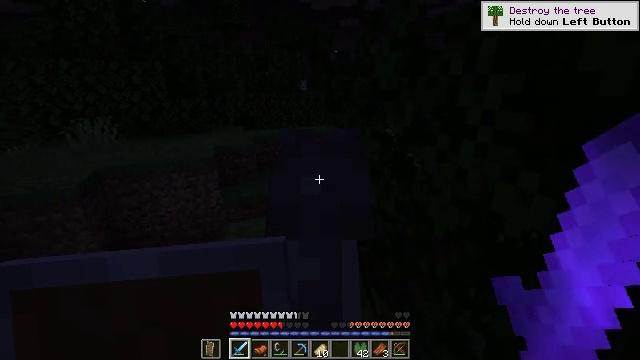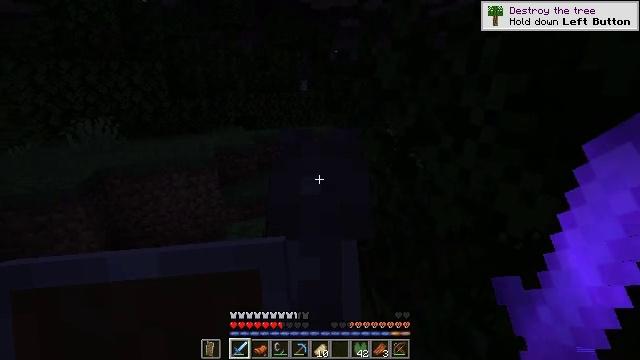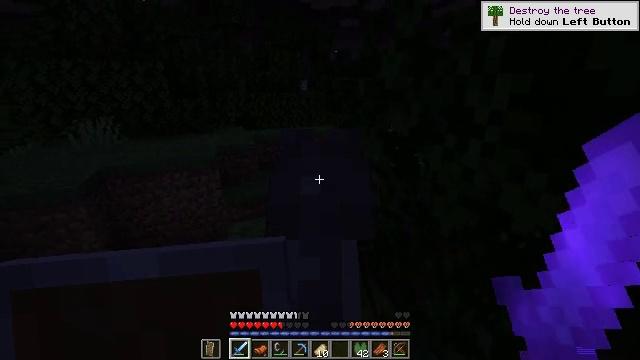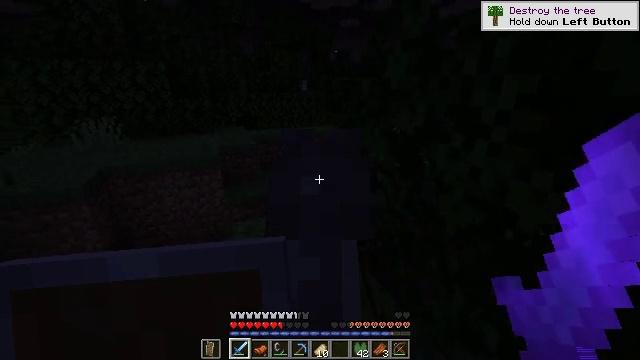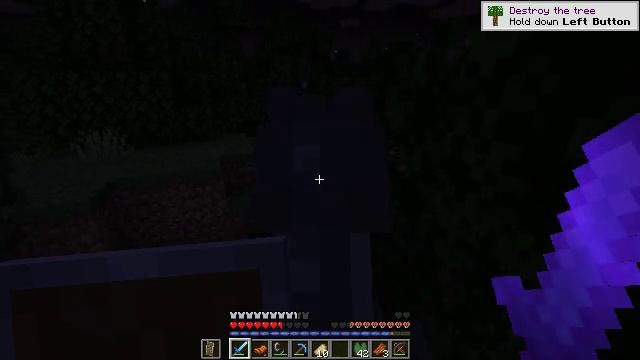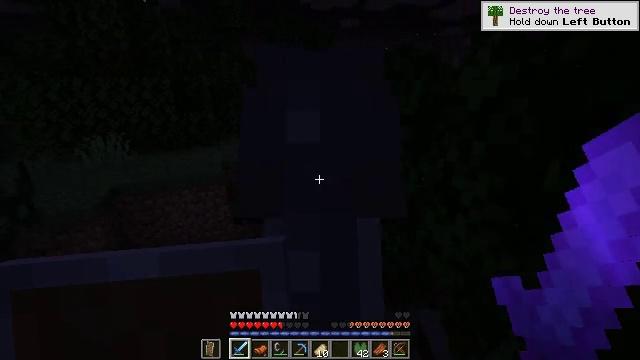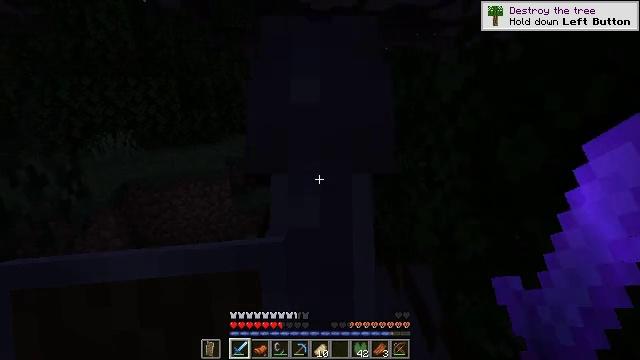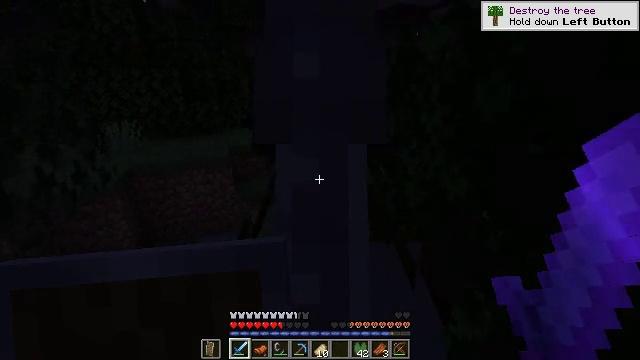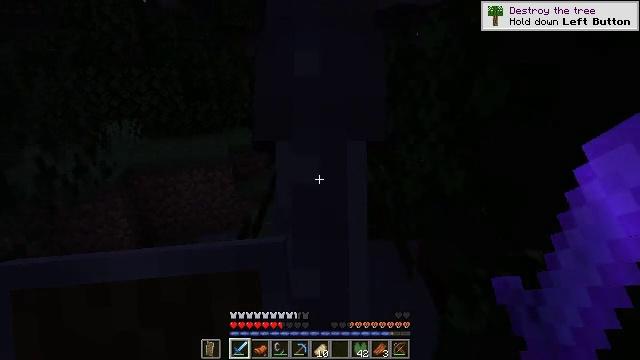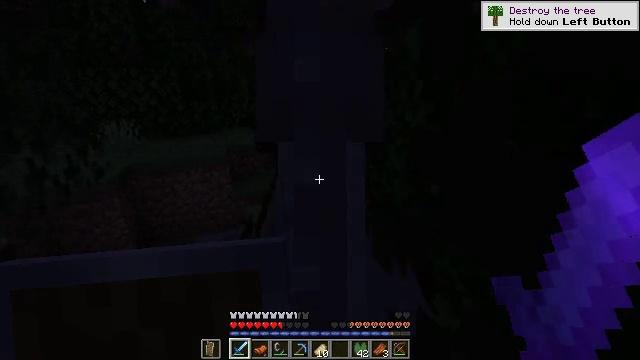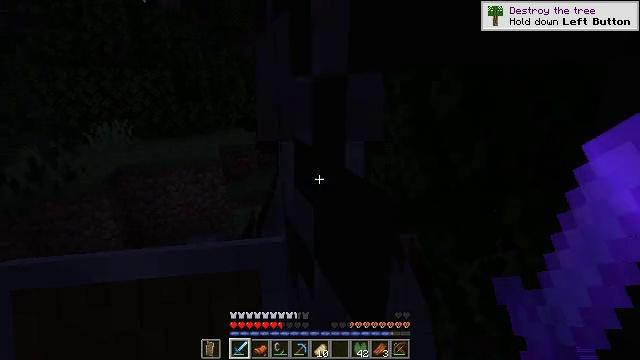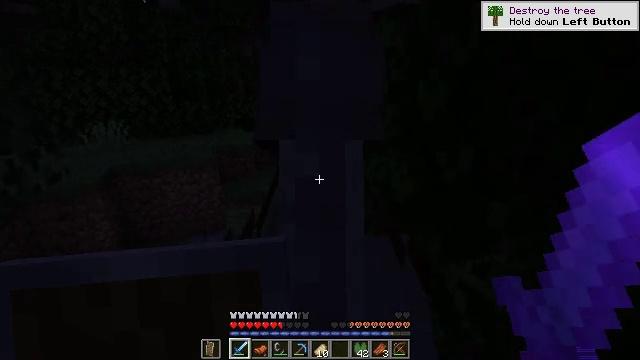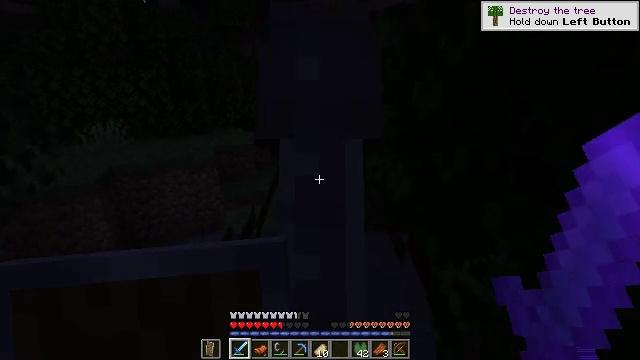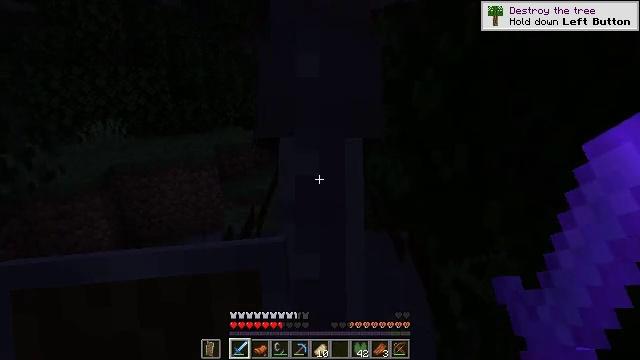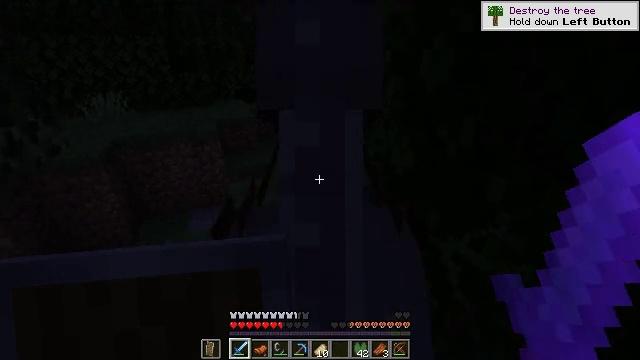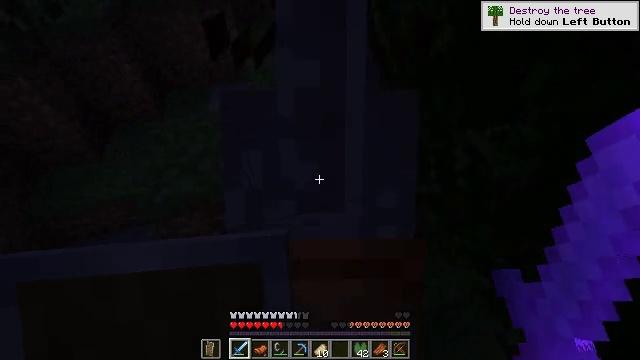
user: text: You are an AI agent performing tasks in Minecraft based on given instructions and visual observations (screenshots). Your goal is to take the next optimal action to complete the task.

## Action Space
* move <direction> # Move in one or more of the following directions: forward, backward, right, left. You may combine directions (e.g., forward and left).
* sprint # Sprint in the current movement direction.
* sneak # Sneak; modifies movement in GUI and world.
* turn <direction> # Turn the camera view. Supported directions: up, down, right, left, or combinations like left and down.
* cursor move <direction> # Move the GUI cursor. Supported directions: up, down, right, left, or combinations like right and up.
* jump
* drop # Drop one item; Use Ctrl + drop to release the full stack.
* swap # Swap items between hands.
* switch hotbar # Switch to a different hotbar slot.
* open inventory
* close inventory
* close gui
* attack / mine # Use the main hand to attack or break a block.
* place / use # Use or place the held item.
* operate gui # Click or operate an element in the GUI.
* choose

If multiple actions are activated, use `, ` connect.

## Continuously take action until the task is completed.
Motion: motion action
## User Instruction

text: Break the grass block.
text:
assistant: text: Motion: move forward and move left, jump
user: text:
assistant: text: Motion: move forward and move left, jump
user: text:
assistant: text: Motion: no_op
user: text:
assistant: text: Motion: no_op
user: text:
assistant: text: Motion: move forward
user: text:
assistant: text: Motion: move forward
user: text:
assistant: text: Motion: move forward
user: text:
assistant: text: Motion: move forward
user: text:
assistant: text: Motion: move forward
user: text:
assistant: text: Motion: move forward and move left
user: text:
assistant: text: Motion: move forward and move left
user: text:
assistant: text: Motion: move forward and move left
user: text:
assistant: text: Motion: move forward and move left
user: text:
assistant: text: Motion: move forward and move left, turn left and down
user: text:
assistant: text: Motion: move forward, turn left and down
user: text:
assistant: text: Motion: move forward, turn left and down
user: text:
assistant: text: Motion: move left, turn down
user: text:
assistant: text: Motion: move left, turn down
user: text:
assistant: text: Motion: move left, turn down
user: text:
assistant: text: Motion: move left
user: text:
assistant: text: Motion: move left, turn right and up
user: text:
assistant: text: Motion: turn right and up, attack / mine
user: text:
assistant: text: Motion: turn right and up, attack / mine
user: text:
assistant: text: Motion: turn right and up, attack / mine
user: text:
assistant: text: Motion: turn right and up, attack / mine
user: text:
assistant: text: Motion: turn right and up, attack / mine
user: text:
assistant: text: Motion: turn up, attack / mine
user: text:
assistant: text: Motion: attack / mine
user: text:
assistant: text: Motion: attack / mine
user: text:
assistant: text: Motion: attack / mine